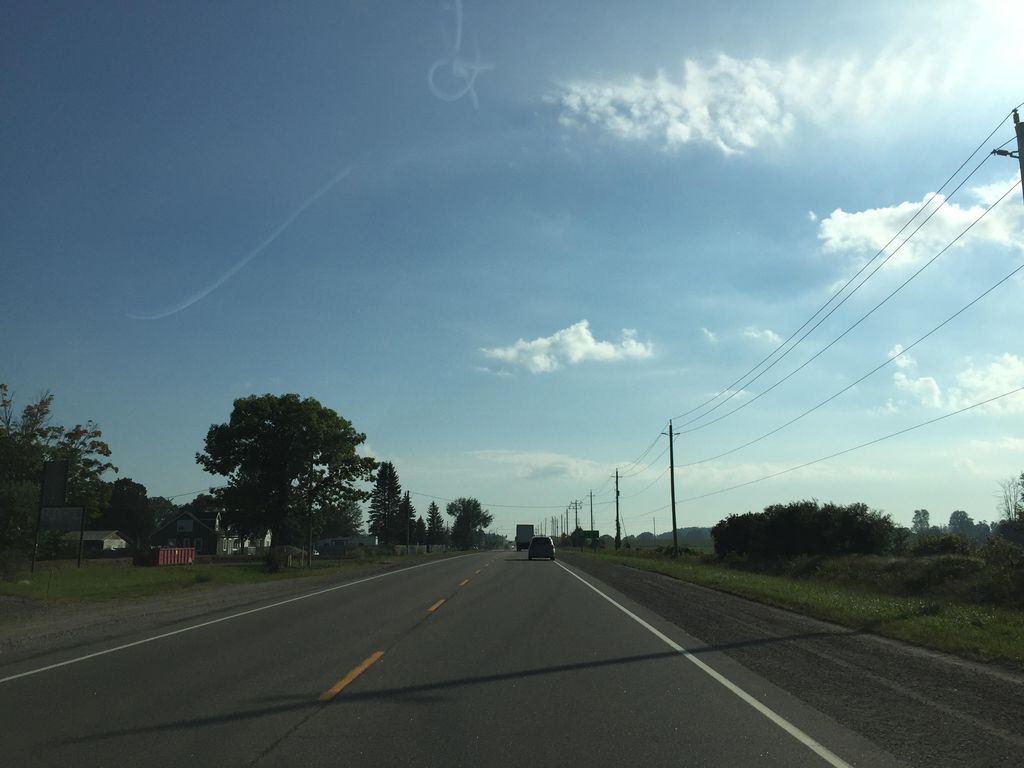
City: kitchener-waterloo